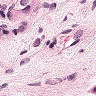
Metastatic tissue present: yes